【题型】填空题　【知识点】解析几何　【难度】easy
已知$P$为圆$C$：$(x-5)^2+y^2=36$上任意一点，$A(-5,0)$．若线段$PA$的垂直平分线交直线$PC$于点$Q$，则点$Q$的轨迹方程为\underline{\quad\quad}．
【解答】
【答案】$\boldsymbol{\dfrac{x^2}{9} - \dfrac{y^2}{16} = 1}$

\vspace{0.5em}

【分析】由题意可得点$Q$满足双曲线的定义，且求得$a$，$c$的值，再由$b^2=c^2-a^2$求得$b$，则点$Q$的轨迹的方程可求．

\vspace{0.5em}

【详解】解：由点$Q$是线段$AP$垂直平分线上的点，

$\therefore |AQ|=|PQ|$，

又$\because ||QA|-|QC||=|PC|=6 < |AC|=10$，

满足双曲线定义且$a=3$，$c=5$，

$\therefore b=4$，

$\therefore$ 轨迹方程：$\dfrac{x^2}{9} - \dfrac{y^2}{16} = 1$．

\vspace{0.5em}

故答案为：$\boldsymbol{\dfrac{x^2}{9} - \dfrac{y^2}{16} = 1}$．
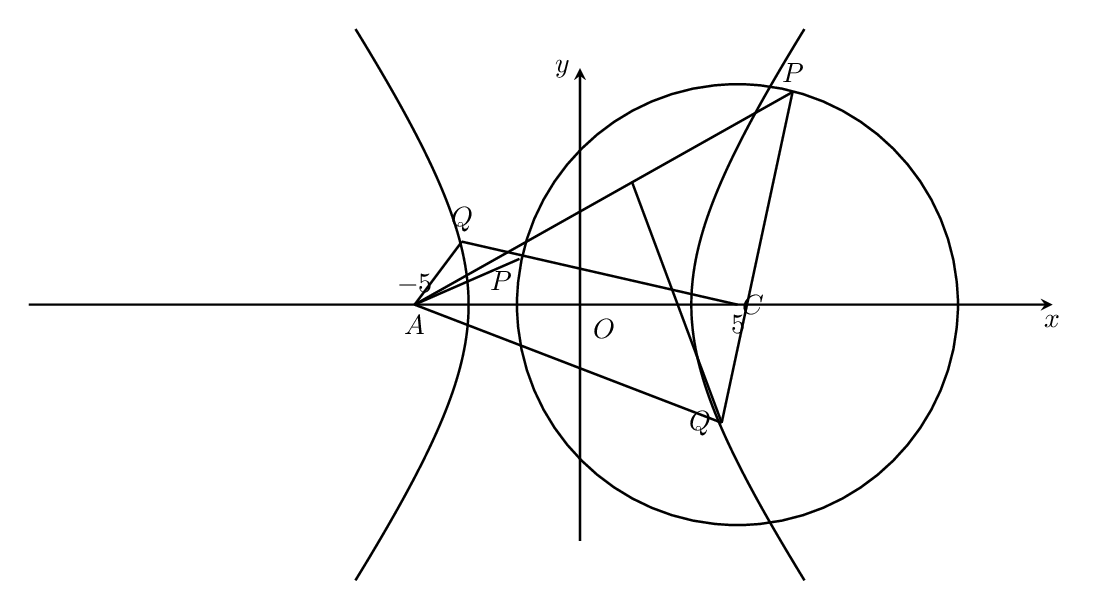